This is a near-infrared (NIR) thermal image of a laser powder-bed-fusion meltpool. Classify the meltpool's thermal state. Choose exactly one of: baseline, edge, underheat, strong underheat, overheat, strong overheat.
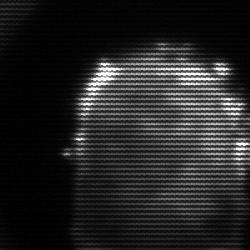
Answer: baseline